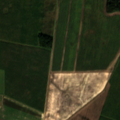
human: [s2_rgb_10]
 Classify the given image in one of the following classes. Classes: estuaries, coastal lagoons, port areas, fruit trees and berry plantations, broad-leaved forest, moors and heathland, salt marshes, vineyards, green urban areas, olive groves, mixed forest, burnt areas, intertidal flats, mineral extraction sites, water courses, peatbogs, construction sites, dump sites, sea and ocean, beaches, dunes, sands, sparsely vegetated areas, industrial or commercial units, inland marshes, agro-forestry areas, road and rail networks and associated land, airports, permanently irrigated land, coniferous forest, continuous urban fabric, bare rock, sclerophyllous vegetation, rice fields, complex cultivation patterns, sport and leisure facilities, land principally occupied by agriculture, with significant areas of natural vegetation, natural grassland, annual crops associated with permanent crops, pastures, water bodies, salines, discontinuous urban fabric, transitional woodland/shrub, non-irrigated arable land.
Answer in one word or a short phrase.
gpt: non-irrigated arable land, fruit trees and berry plantations, mixed forest